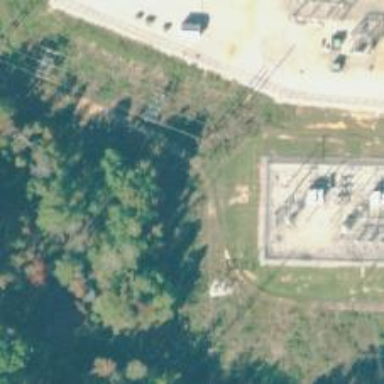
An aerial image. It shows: Power tower.